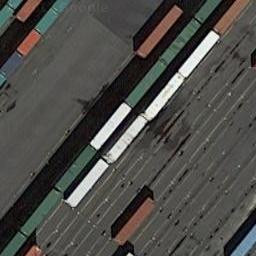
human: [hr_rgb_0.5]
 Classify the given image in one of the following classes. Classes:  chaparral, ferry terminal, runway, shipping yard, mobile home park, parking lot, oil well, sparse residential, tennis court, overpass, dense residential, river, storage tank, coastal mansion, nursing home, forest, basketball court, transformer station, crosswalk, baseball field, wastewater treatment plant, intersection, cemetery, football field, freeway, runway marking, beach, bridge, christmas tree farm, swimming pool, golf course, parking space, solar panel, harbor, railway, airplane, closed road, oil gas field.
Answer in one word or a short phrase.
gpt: shipping yard